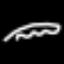
Label: squiggle